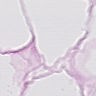
Metastatic tissue present: no